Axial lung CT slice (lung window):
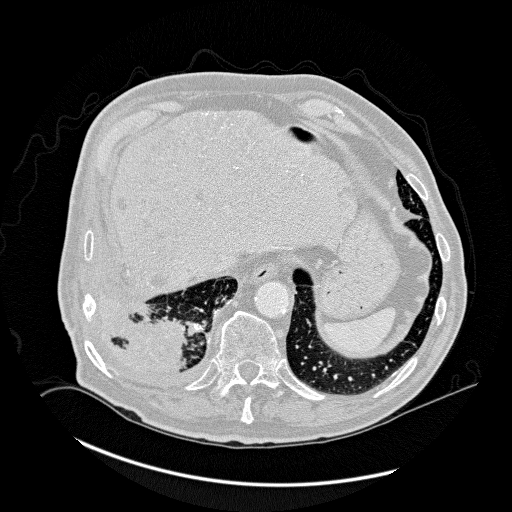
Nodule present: no